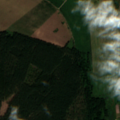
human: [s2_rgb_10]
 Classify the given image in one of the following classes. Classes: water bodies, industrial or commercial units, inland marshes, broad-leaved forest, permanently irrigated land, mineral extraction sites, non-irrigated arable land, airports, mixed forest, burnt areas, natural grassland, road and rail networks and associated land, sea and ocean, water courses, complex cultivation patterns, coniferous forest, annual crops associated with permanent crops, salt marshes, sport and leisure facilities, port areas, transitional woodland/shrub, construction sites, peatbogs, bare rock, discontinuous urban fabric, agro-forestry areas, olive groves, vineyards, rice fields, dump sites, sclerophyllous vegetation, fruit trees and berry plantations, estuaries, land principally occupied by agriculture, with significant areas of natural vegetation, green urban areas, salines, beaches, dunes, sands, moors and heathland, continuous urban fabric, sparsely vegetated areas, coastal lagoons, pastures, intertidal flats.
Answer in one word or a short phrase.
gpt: non-irrigated arable land, pastures, land principally occupied by agriculture, with significant areas of natural vegetation, coniferous forest, transitional woodland/shrub